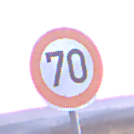
Verkehrszeichen: Geschwindigkeit70
Umgebung: Outdoor, Nature
Tageszeit: SunriseSunset
Wetter: Clear
Licht: Natural
Jahreszeit: NotSpecified
Kontrast: LowContrast